Field crop: maize
Growth stage: 2
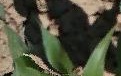
Species: maize